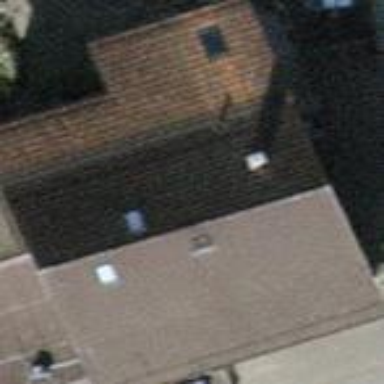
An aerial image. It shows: Gabled roofed house.